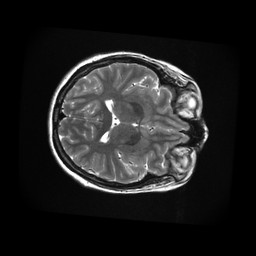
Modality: T2w
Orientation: axial
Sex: female
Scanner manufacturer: ge
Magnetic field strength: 3 T
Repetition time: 5 s
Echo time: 0.1023 s